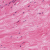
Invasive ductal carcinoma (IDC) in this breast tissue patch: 0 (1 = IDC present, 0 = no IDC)